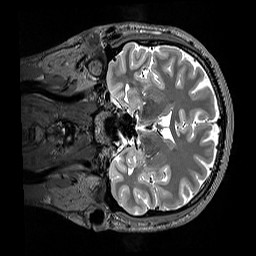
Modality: T2w
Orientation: coronal
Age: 40
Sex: male
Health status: healthy
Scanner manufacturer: siemens
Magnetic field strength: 3 T
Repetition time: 3.2 s
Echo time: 0.568 s